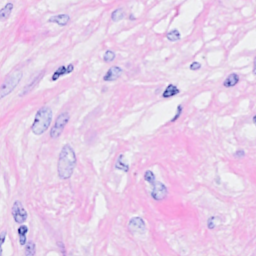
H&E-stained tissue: Breast